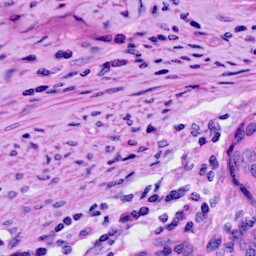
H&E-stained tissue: Cervix